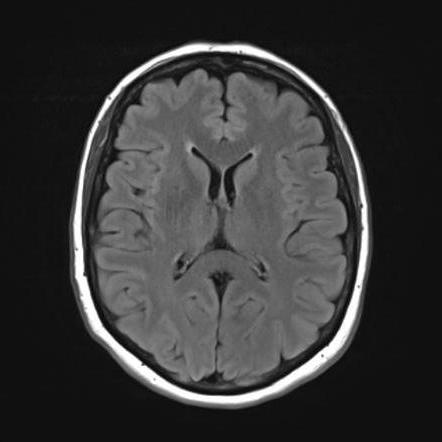
Label: notumor